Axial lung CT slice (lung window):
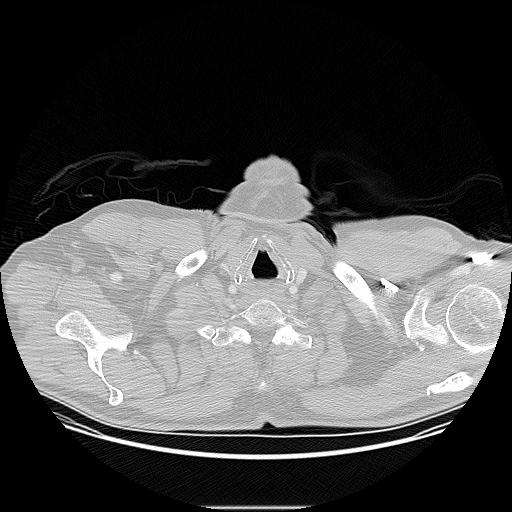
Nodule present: no